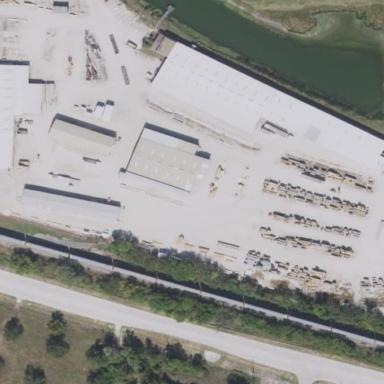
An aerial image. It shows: Industrial area dedicated to timber processing.